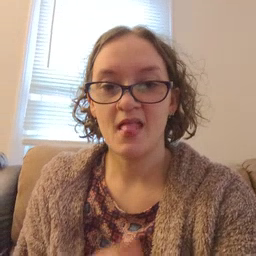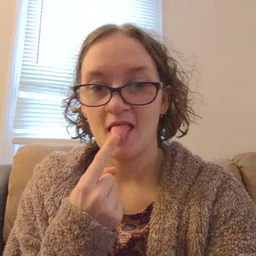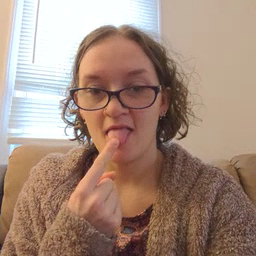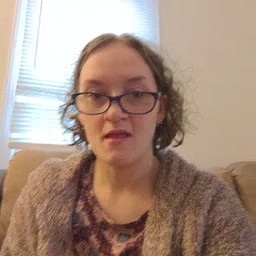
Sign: tongue